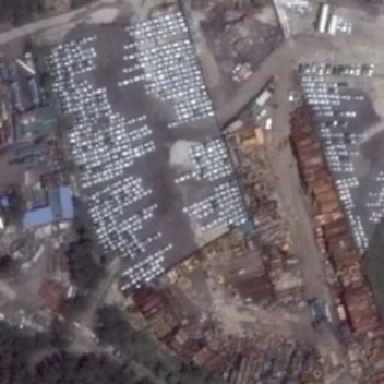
Many industrial zones along the lake .